Question: When using tomcat within Eclipse why would I ever not want to use the tomcat installation as checked in the attached image. I always use the "Tomcat Installation" Are there advantages/disadvantages of using the other Tomcat server locations.

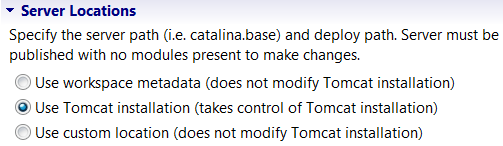
Answer: In fact, I always 'Use Workspace Metadata'. When you say Use workspace metadata, Eclipse copies your files (class files, jsps, server.xml, context.xml) to /.metadata/.plugins/org.eclipse.wst.server.core/tmp0. It then starts Tomcat using these files. It does not change the Tomcat installation directory at all. Note that this doesn't copy the tomcat files, just the files which come from your project.
If you choose 'Use Tomcat Installation', then it copies your files into the Tomcat installation directory, and boots it from there.
If, like me, you're developing multiple projects from multiple workspaces, then this makes a big difference. With 'Use Workspace Metadata' you will never get any interference between workspaces. For instance, it's possible that when rebooting Tomcat, one project will be in a bad state and your logs will be filled with stuff from another project. It's better to have two separate locations, and the workspace is a good place for this.